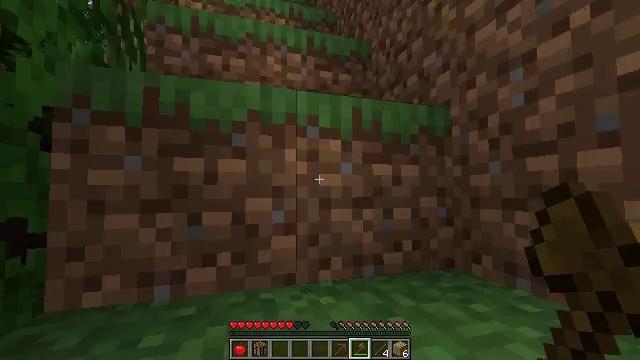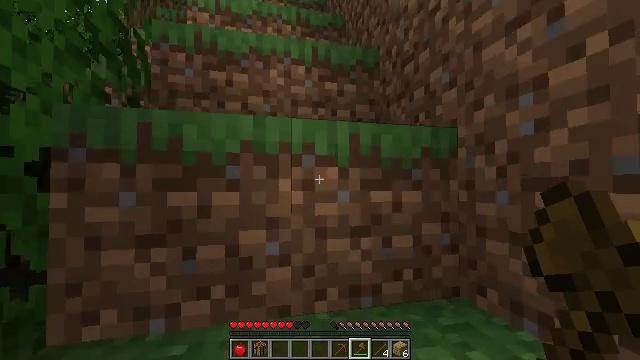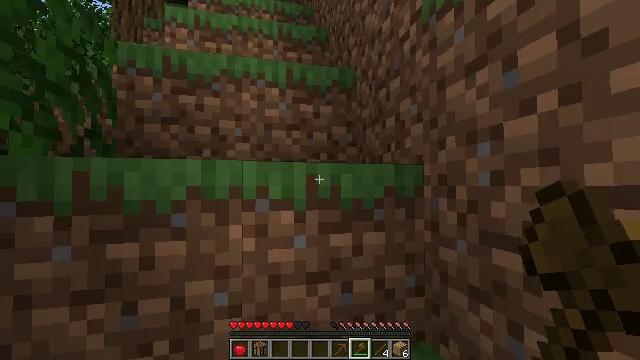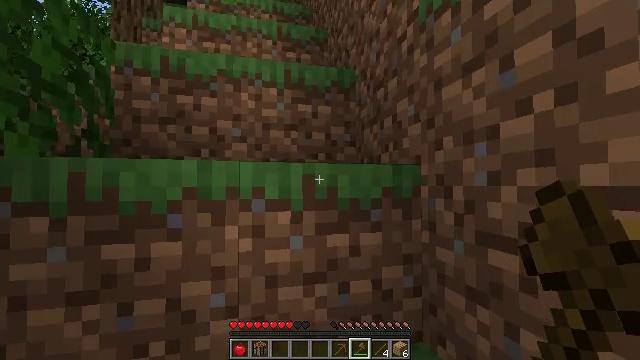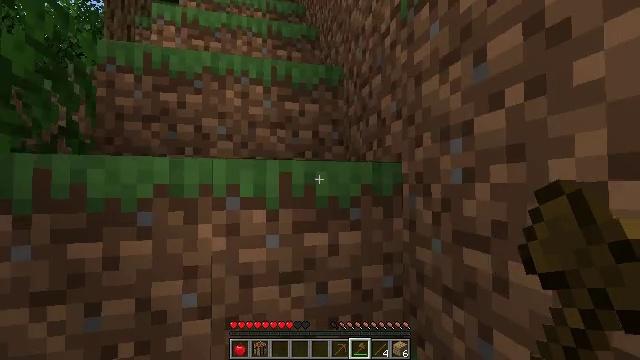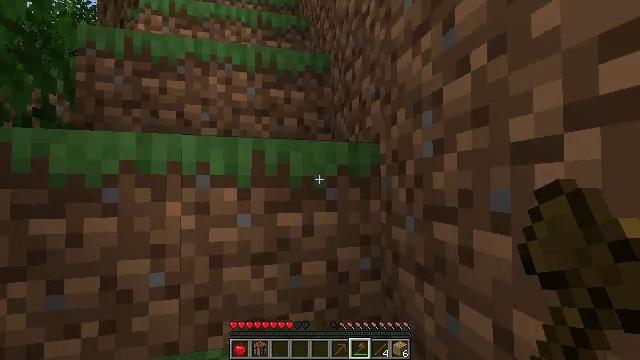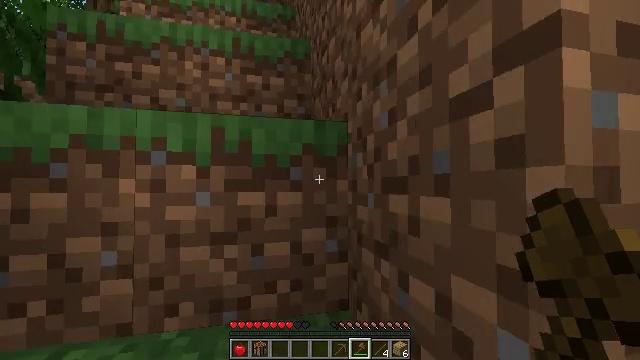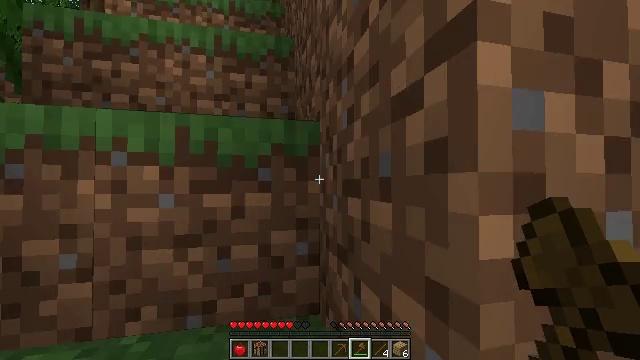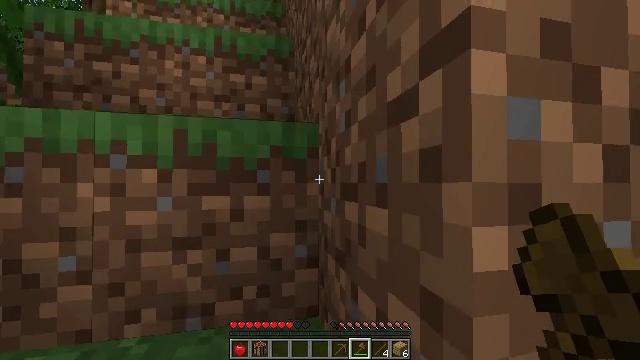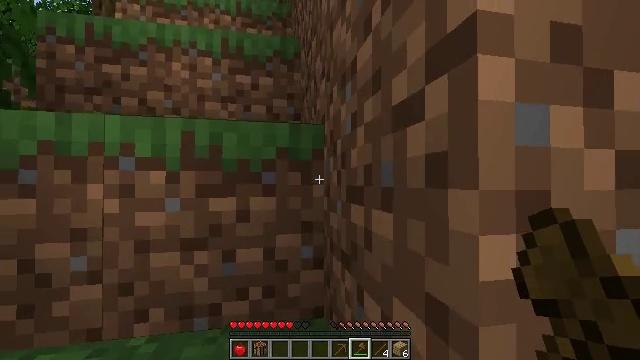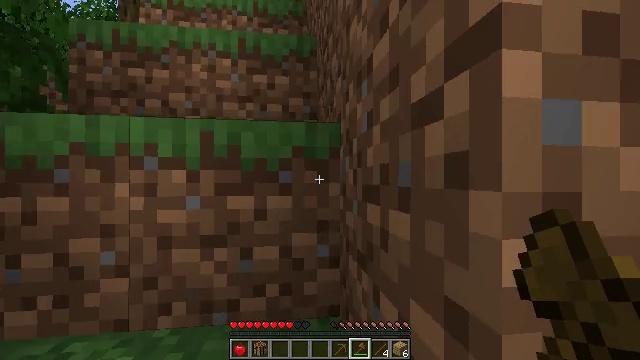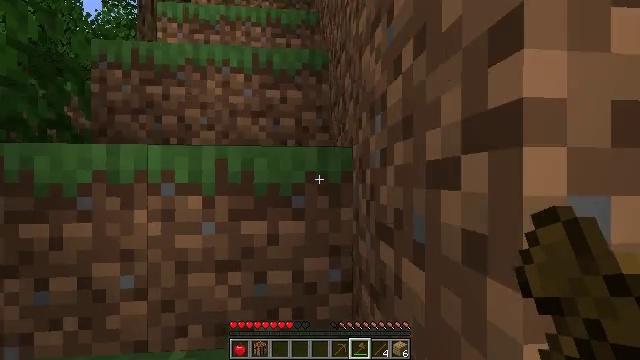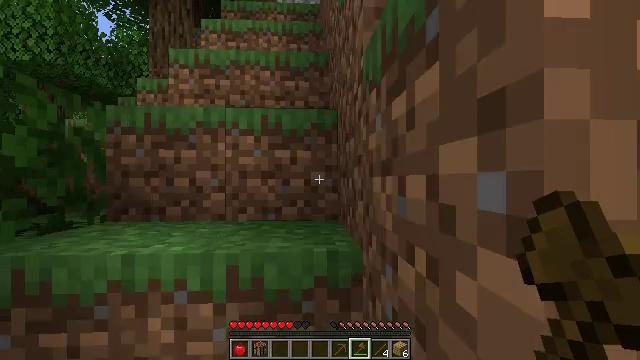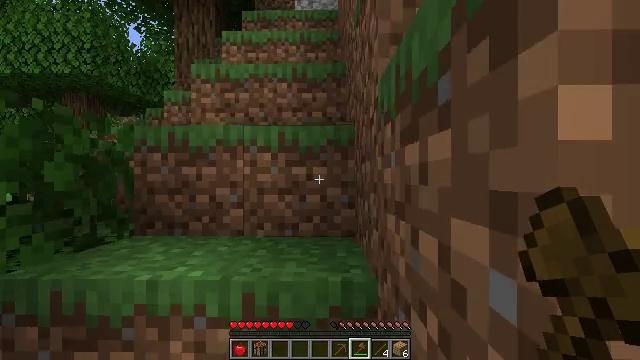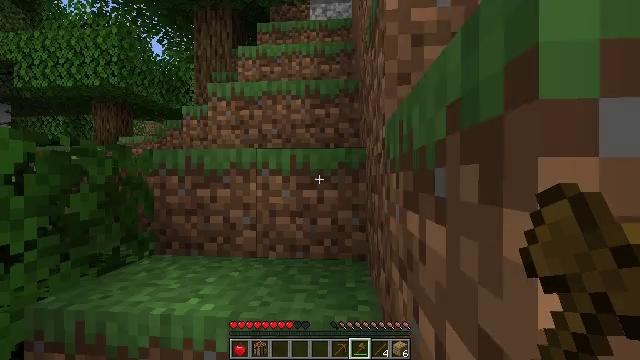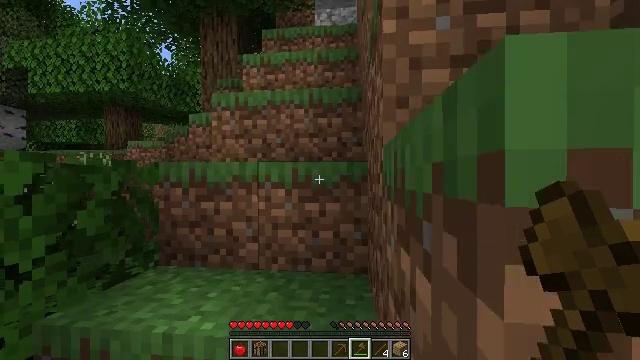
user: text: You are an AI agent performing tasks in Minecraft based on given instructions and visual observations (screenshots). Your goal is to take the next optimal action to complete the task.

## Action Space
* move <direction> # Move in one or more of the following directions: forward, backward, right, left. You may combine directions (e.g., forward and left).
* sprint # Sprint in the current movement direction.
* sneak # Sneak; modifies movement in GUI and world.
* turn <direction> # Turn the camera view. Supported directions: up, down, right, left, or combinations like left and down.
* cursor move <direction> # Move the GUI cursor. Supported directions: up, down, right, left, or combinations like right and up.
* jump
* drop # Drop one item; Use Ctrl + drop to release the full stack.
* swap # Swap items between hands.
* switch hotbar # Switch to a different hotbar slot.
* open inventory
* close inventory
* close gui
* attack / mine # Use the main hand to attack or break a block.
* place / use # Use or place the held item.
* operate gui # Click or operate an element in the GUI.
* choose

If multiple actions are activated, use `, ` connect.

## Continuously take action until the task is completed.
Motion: motion action
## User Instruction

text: Dig out the mushroom stem.
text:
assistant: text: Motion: move forward, turn left and down, jump
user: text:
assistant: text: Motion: move forward, jump
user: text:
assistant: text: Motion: move forward, jump
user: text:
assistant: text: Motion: move forward and move right, jump
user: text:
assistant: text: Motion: move forward and move right
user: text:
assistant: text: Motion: move forward and move right
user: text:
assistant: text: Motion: move forward and move right
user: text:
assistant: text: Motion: move forward and move right
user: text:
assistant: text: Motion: move forward and move right, turn left
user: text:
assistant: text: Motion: move forward and move right, turn left
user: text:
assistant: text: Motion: move forward, turn left, jump
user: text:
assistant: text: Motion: move forward, turn left, jump
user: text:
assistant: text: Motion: move forward, turn left, jump
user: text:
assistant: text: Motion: move forward, turn left, jump
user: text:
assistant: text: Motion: move forward, turn left, jump
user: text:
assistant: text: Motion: move forward, jump
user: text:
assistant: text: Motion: move forward and move left, jump
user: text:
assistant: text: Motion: move forward and move left
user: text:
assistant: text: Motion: move forward
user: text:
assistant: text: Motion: move forward
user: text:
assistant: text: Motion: move forward
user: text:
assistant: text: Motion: move forward
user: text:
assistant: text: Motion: move forward
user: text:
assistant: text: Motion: move forward
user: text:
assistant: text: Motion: move forward
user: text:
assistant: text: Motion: move forward and move left
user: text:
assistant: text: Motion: move forward and move left
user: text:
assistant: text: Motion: move forward and move left, jump
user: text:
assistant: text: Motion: move forward and move left, jump
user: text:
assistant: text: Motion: move forward, jump